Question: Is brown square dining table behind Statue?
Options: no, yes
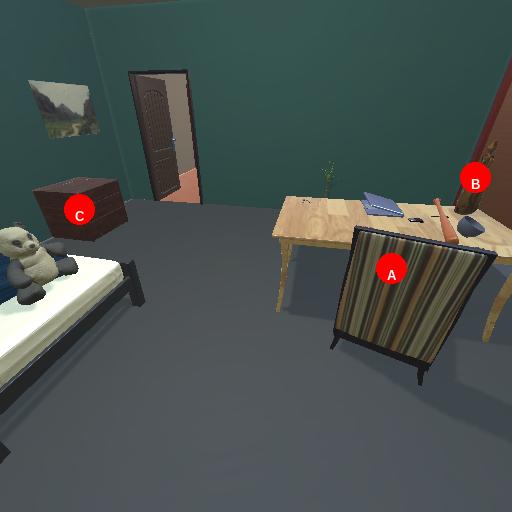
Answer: no